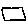
Label: square